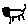
Label: cat